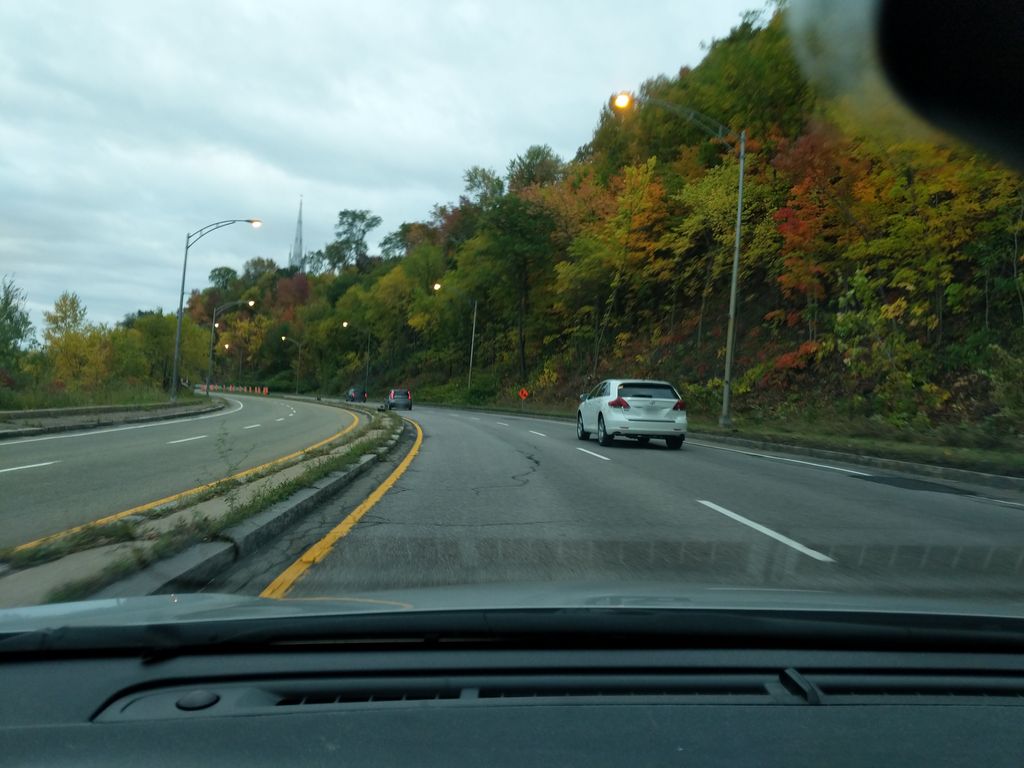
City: quebec_city